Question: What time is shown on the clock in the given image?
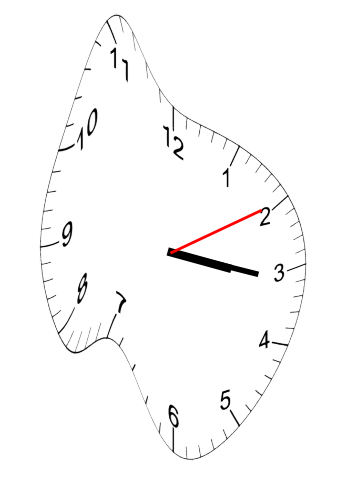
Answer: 03:16:10